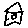
Label: house